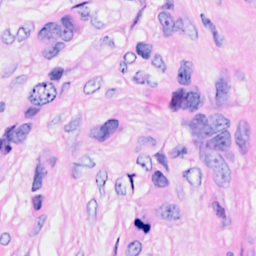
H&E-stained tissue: Breast